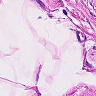
Metastatic tissue present: no